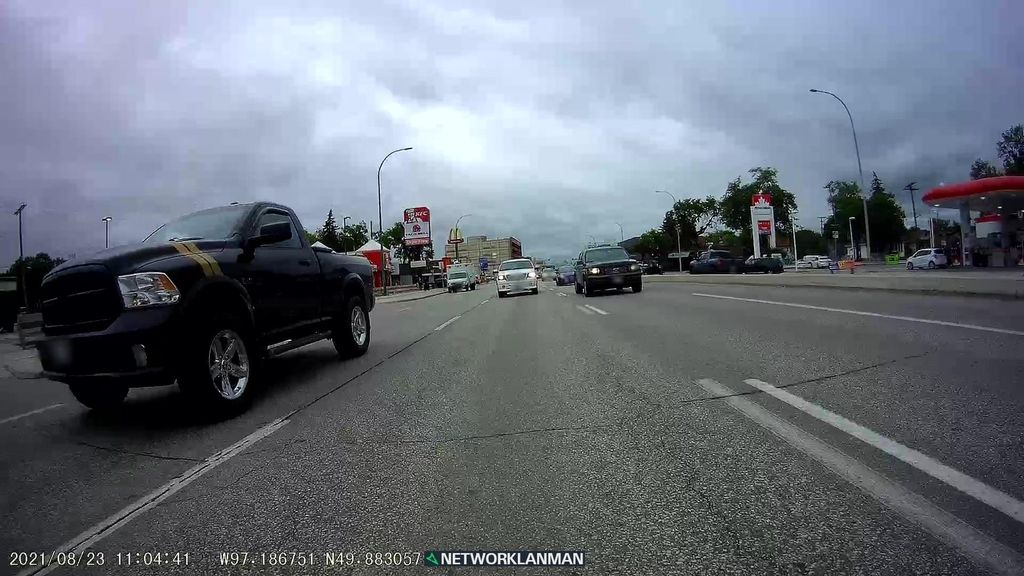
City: winnipeg